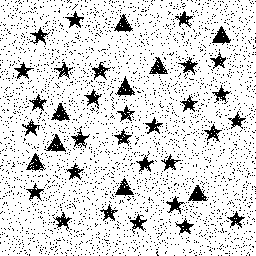
Squares: 0
Triangles: 9
Stars: 29
Total shapes: 38